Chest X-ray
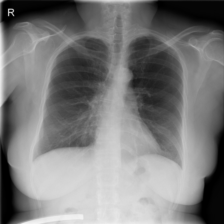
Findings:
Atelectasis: negative
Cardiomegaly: negative
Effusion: negative
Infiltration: positive
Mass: negative
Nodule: negative
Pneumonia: negative
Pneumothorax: negative
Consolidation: negative
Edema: negative
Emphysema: negative
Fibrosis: negative
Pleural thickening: negative
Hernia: negative